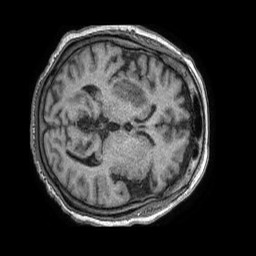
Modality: T1w
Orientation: axial
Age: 87
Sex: female
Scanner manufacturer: philips
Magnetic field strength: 1.5 T
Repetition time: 0.007863 s
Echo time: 0.003595 s